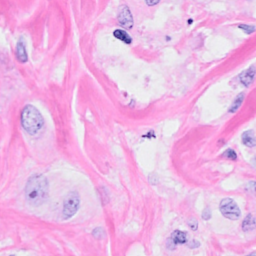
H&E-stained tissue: Breast